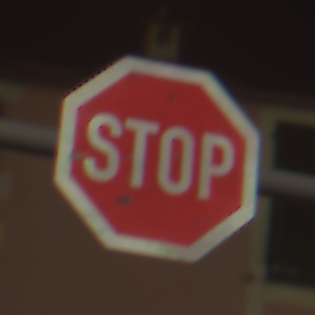
Verkehrszeichen: Stop
Umgebung: Outdoor, Urban
Tageszeit: Night
Wetter: PartlyCloudy
Licht: Artificial
Jahreszeit: NotSpecified
Kontrast: HighContrast